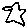
Label: star